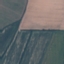
Label: AnnualCrop